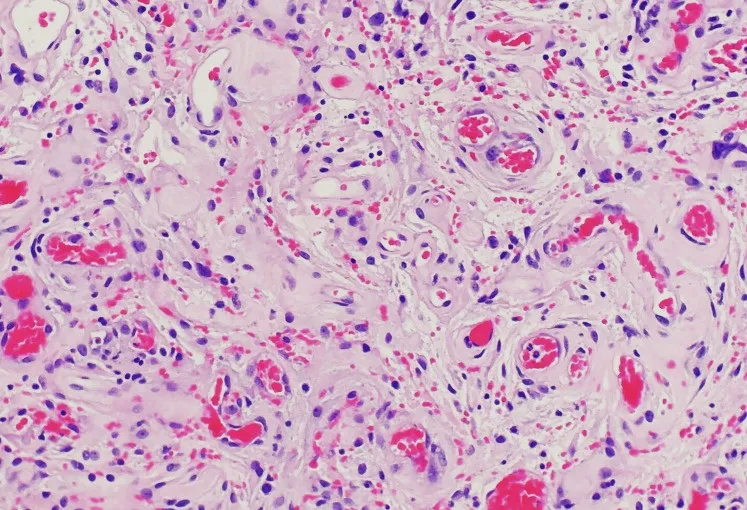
Histopathological analysis of the specimen unveils the distinctive whorled architecture of tumor cells featuring oval nuclei characterized by finely dispersed chromatin, indicative of the characteristic morphology associated with meningeal cells.
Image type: pathology (h&e)